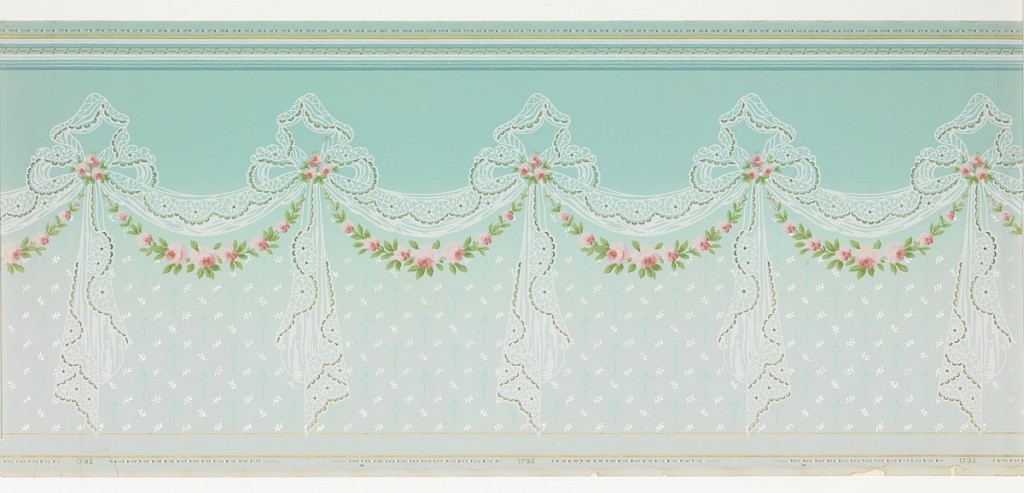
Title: Frieze
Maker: W.H. Mairs & Co., 1855
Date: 1905–1915
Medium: Machine-printed paper
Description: Lacy swags, ends caught in bowknots with pendent ends. Garlands of roses and leaves festooned below swags, clusters of roses secured in bowknots. Lower portion of frieze ground scattered with tiny floral and foliate motifs. Top edge of frieze has numerous narrow stripes flanking a band of "S" pattern. Lower edge has two fine stripes; printed in white, pink, coral, rose, mauve, greens, aqua, gilt and mica. Ground is pale aqua at top of frieze, shaded to very pale tint at bottom.